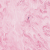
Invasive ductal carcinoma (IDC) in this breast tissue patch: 0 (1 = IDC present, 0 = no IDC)